Question: I re-design my code for this job. Last situation of app like below;
GUI class;

Second Class: MySwingWorker
'''
package exampleproject;
import java.text.ParseException;
import java.text.SimpleDateFormat;
import java.util.Date;
import java.util.logging.Level;
import java.util.logging.Logger;
import javax.swing.SwingWorker;
public class MySwingWorker extends SwingWorker<Void, Void> {
private GUI myGui; //Reach GUI variables.
public MySwingWorker(GUI myGui) {
this.myGui = myGui;
}
private MySwingWorker swing;
public MySwingWorker() {
this.swing = swing;
}
//get start date from GUI and convert it wanted format.
public String getStartDate (){
String inputStringDate = myGui.StartDateComboBox.getText();
SimpleDateFormat inputFormat = new SimpleDateFormat("dd.MM.yyyy");
Date inputDate = null;
try {
inputDate = inputFormat.parse(inputStringDate);
}
catch (ParseException ex) {
Logger.getLogger(GUI.class.getName()).log(Level.SEVERE, null, ex);
}
SimpleDateFormat outputFormat = new SimpleDateFormat("yyyy-MM-dd 00:00:00.000");
String outputStringDate = outputFormat.format(inputDate);
return outputStringDate;
}
//get end date from GUI and convert it wanted format.
public String getEndDate (){
String inputStringDate = myGui.EndDateComboBox.getText();
SimpleDateFormat inputFormat = new SimpleDateFormat("dd.MM.yyyy");
Date inputDate = null;
try {
inputDate = inputFormat.parse(inputStringDate);
}
catch (ParseException ex) {
Logger.getLogger(GUI.class.getName()).log(Level.SEVERE, null, ex);
}
SimpleDateFormat outputFormat = new SimpleDateFormat("yyyy-MM-dd 23:59:59.999");
String outputStringDate = outputFormat.format(inputDate);
return outputStringDate;
}
@Override
protected Void doInBackground() throws Exception {
int i = 0;
setProgress(i);
String test1 = "Starting Date: '"+getStartDate()+"'"; //LongTask 1
System.out.println(test1);
while(i < 50){
setProgress(i++);
Thread.sleep(5); // random magic number
}
String test2 = "Ending Date: '"+getEndDate()+"'"; //LongTask 2
System.out.println(test2);
while(i < 100){
setProgress(i++);
Thread.sleep(5); // random magic number
}
return null;
}
}
'''
I have buton action in GUI;
'''
private void GoButtonActionPerformed(java.awt.event.ActionEvent evt) {
// TODO add your handling code here:
MySwingWorker task = new MySwingWorker(GUI.this);
task.execute();
}
'''
When program launched, GUI screen come to screen and user select two dates and press GO buton.
When i press the button Swingworker succesfully get user selected values from GUI screen and print result to screen. Just i want add progress monitor to this project.
Just i want When GO button clicked on GUI a progress monitor shoudl appear on screen and show the worker status. But i dont know how implement totally new progressmonitor frame to this project and say listen the worker.
Thanks.
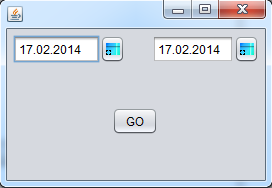
Answer: This is similar to your previous <URL>. I recommended you to use SwingWorker and you did it that is nice!.
But you don't pay attention to this. I use <URL>. In the code i use in anonymous class.
When you call in swingWorker 'setProgress' as 'progress' it's a bound property then when you change that value with 'setProgress' its notifies all it's listeners!
I made a simple example for you.
'''
public class GUI {
private JPanel panel;
private JProgressBar progressBar;
private JButton button;
public GUI(){
panel = new JPanel();
progressBar = new JProgressBar();
button = new JButton("Press me");
button.addActionListener(new ActionListener(){
@Override
public void actionPerformed(ActionEvent e) {
SwingWorker worker = new MySwingWorker();
worker.addPropertyChangeListener(new PropertyChangeListener() {
@Override
public void propertyChange(final PropertyChangeEvent event) {
switch (event.getPropertyName()) {
case "progress":
progressBar.setIndeterminate(false);
progressBar.setValue((Integer) event.getNewValue());
break;
}
}
});
//then to get start you have to use execute()
worker.execute();
}
});
panel.add(progressBar);
panel.add(button);
}
public static void main(String[] args) {
//Schedule a job for the event-dispatching thread:
//creating and showing this application's GUI.
SwingUtilities.invokeLater(new Runnable() {
public void run() {
createAndShowGUI("SwingWorker Example");
}
});
}
private static void createAndShowGUI(String str) {
JFrame frame = new JFrame(str);
frame.setDefaultCloseOperation(EXIT_ON_CLOSE);
frame.add(new GUI().panel);
frame.pack();
frame.setVisible(true);
}
static class MySwingWorker extends SwingWorker<Void,Void>{
@Override
protected Void doInBackground() throws Exception{
//here you make heavy task this is running in another thread not in EDT
int i = 0;
setProgress(i);
// call query 1
while(i < 50){
setProgress(i++);
Thread.sleep(5); // random magic number
}
// then call query 2
while(i <= 100){
setProgress(i++);
Thread.sleep(5); // random magic number
}
return null;
}
}
}
'''
As you said in comments you need to show in another frame, i recommend to show you in a dialog, you can use a <URL>.